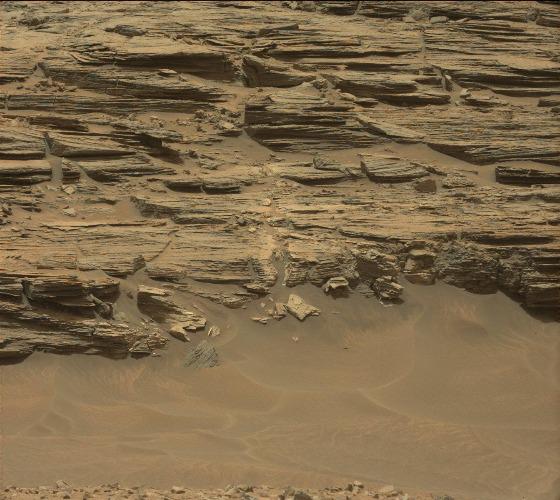
Terrain classes present: Bedrock, Gravel / Sand / Soil